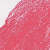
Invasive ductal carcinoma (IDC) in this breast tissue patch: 0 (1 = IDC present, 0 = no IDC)